Field crop: tomato
Growth stage: 1
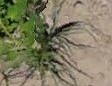
Species: cyperus